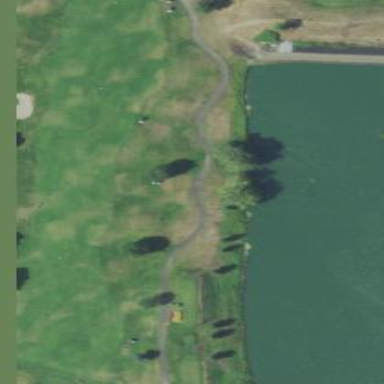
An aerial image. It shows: Well-maintained grassy area known as the fairway on golf course.